Question: I'm programming an end-to-end test for my website, but I cannot select my element.

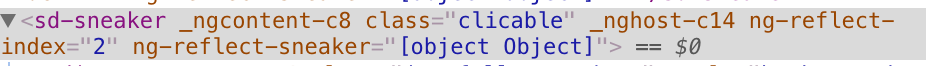
Answer: You can try this...
'''
element(by.css('[ng-reflect-index="2"]'))
'''
However 'ng-reflect-*' are used for <URL>. So you shouldn't really rely on them in your tests.